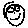
Label: smiley face